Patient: sex F, age 65
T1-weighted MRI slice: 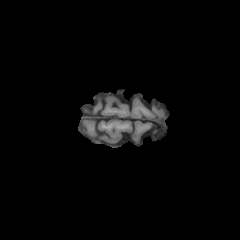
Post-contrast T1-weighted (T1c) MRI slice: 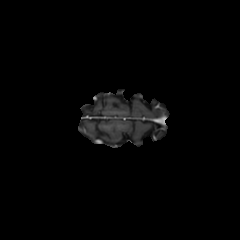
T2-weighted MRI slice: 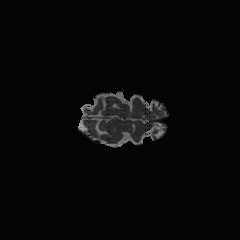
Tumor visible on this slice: no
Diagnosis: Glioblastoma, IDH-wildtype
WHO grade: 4